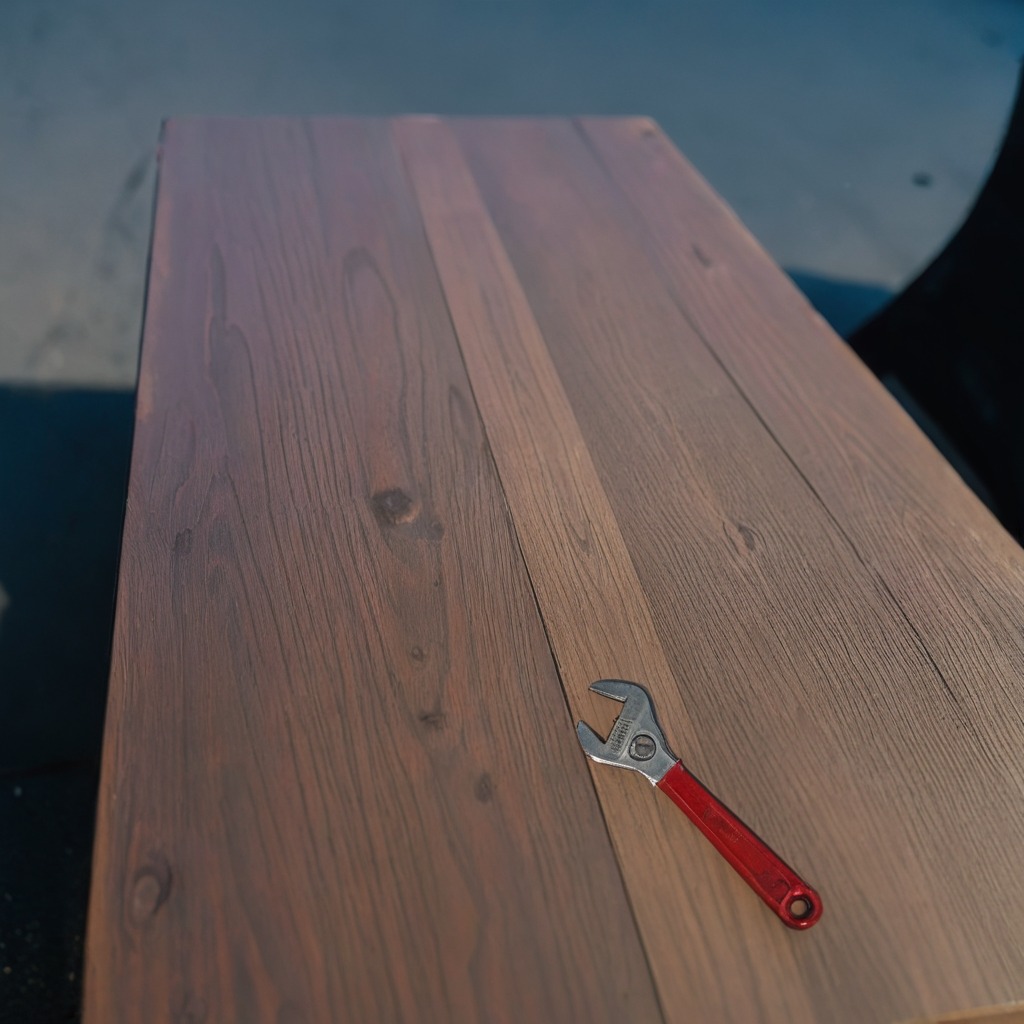
An wrench lies on the table.